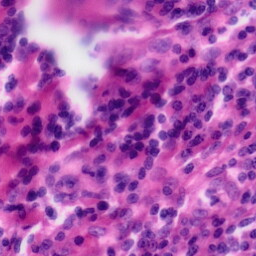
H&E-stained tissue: Tonsil